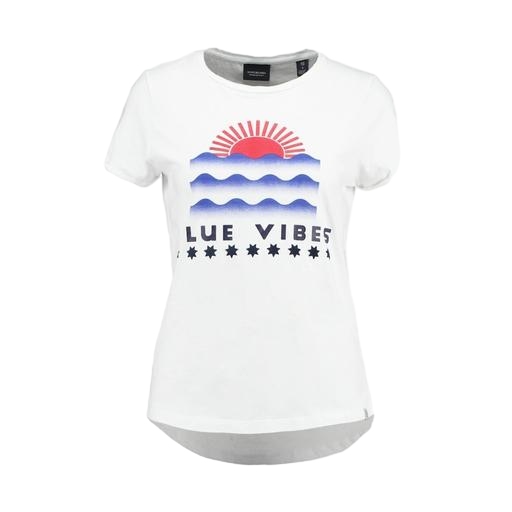
blue good vibes bad daze dip hem t-shirt, blue plus size printed t-shirt only macy, white blue graphic tee, white background